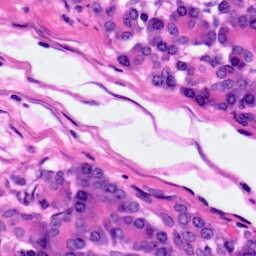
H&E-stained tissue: Pancreatic